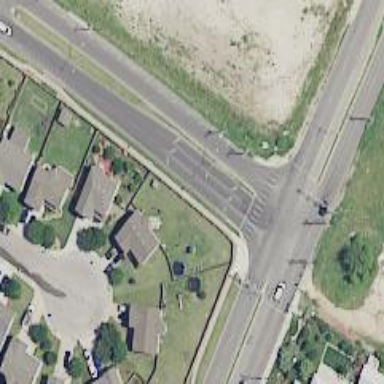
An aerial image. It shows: Marked road crossing.